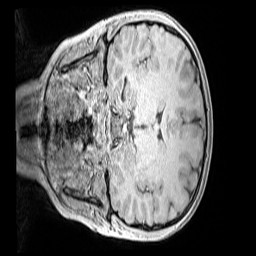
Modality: MP2RAGE
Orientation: coronal
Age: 9
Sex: male
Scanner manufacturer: siemens
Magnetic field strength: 3 T
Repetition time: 4 s
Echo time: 0.00299 s